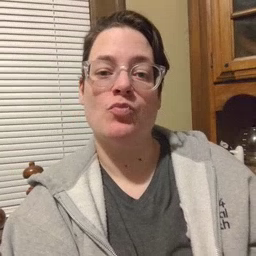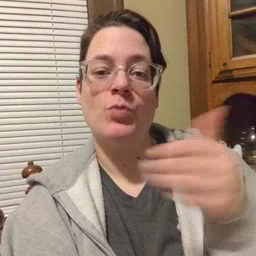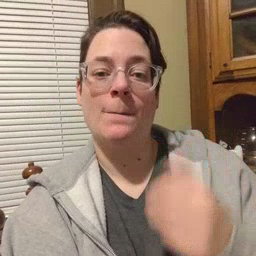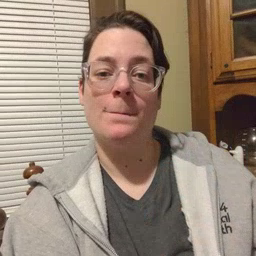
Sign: room